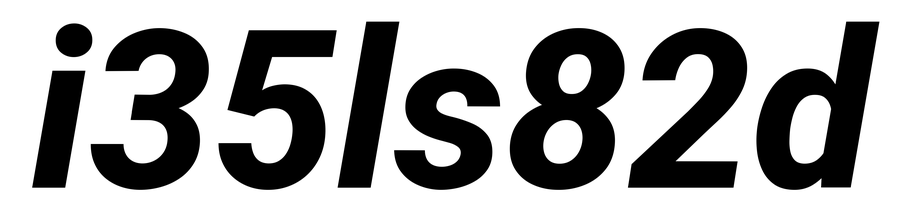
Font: Roboto-Italic_ExtraBold_Italic